Brain MRI, t1w sequence, axial 2D slice.
Patient: age 42, sex F, weight 78 kg, height 1.78 m
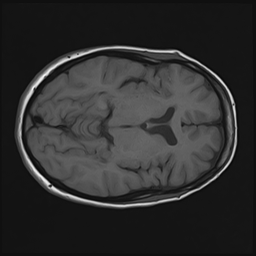